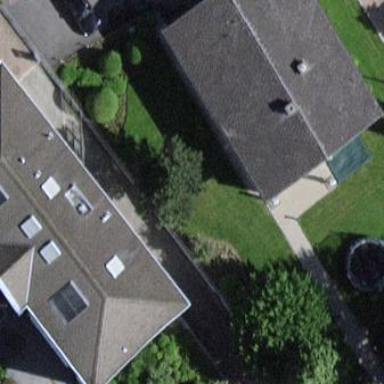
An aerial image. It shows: Detached building.